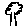
Label: tree